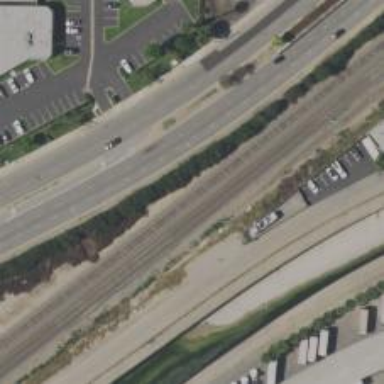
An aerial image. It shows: Railway siding with rails.